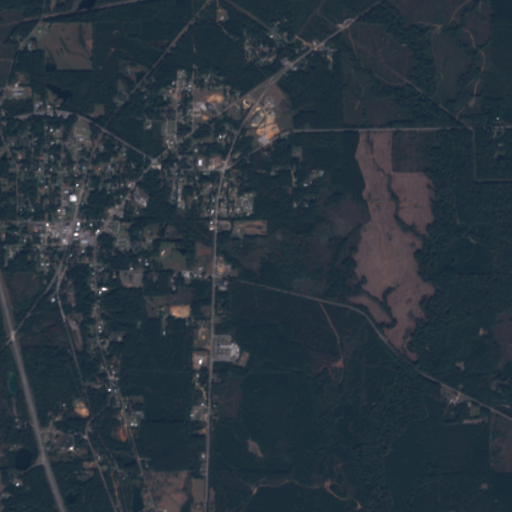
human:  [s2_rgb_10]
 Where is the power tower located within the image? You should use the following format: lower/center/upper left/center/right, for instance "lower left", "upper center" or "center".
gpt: The power tower is located in the upper left of the image.
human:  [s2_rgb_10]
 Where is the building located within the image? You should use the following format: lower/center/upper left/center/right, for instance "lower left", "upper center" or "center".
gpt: The building is located in the upper center of the image.
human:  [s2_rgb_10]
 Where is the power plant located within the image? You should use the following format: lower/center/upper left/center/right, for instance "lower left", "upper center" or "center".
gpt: There is no power plant in the image.